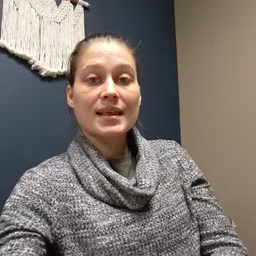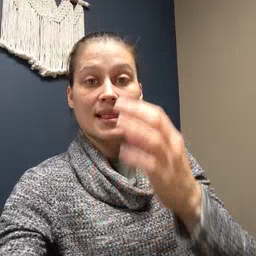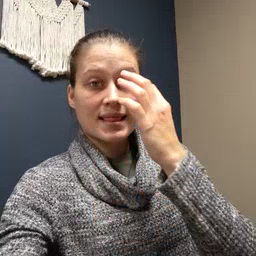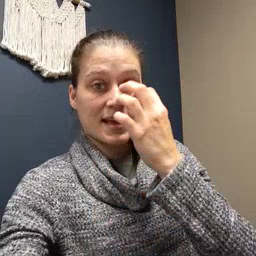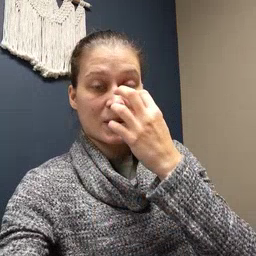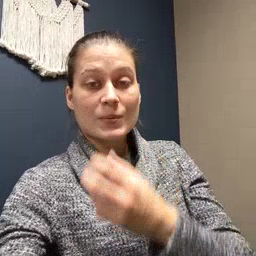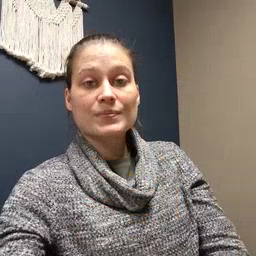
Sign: clown